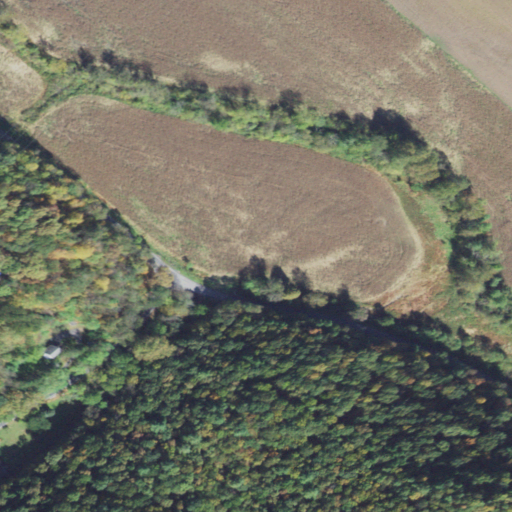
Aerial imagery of valley in Pennsylvania named Henderson Hollow containing cultivated crops, deciduous forest, mixed forest, open development, low intensity development, medium intensity development, and herbaceous wetlands